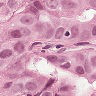
Metastatic tissue present: yes